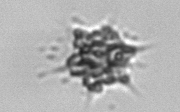
Label: Dictyocha